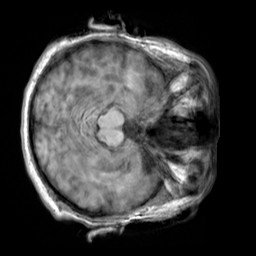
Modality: T1w
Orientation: axial
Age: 35
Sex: male
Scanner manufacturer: siemens
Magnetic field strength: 3 T
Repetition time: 2.3 s
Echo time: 0.00303 s